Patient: sex M, age 58
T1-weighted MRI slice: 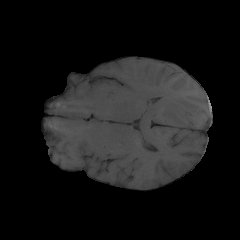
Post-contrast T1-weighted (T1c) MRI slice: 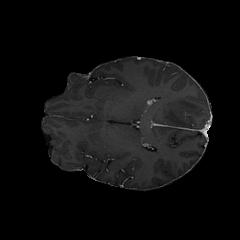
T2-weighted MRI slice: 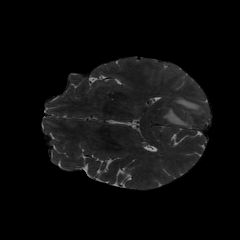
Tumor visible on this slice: yes
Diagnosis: Glioblastoma, IDH-wildtype
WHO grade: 4